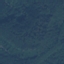
Land use / land cover class: Forest